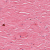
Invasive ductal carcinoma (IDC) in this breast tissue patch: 0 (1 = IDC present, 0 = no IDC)